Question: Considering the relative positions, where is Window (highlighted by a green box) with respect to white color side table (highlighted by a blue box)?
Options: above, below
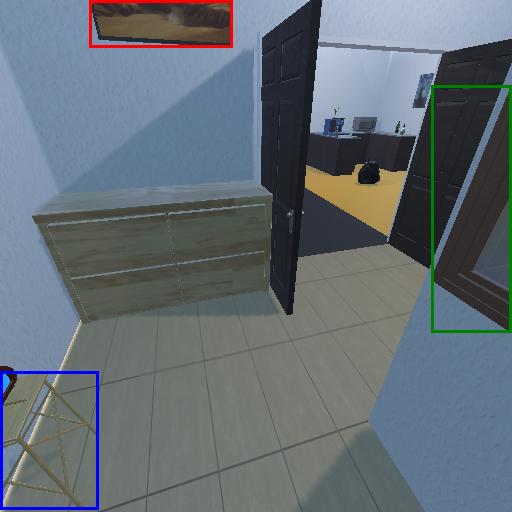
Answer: above